Question: Calculate the minimum enclosing rectangle area of the following rectangle, where the sides of the enclosing rectangle must be parallel to the grid
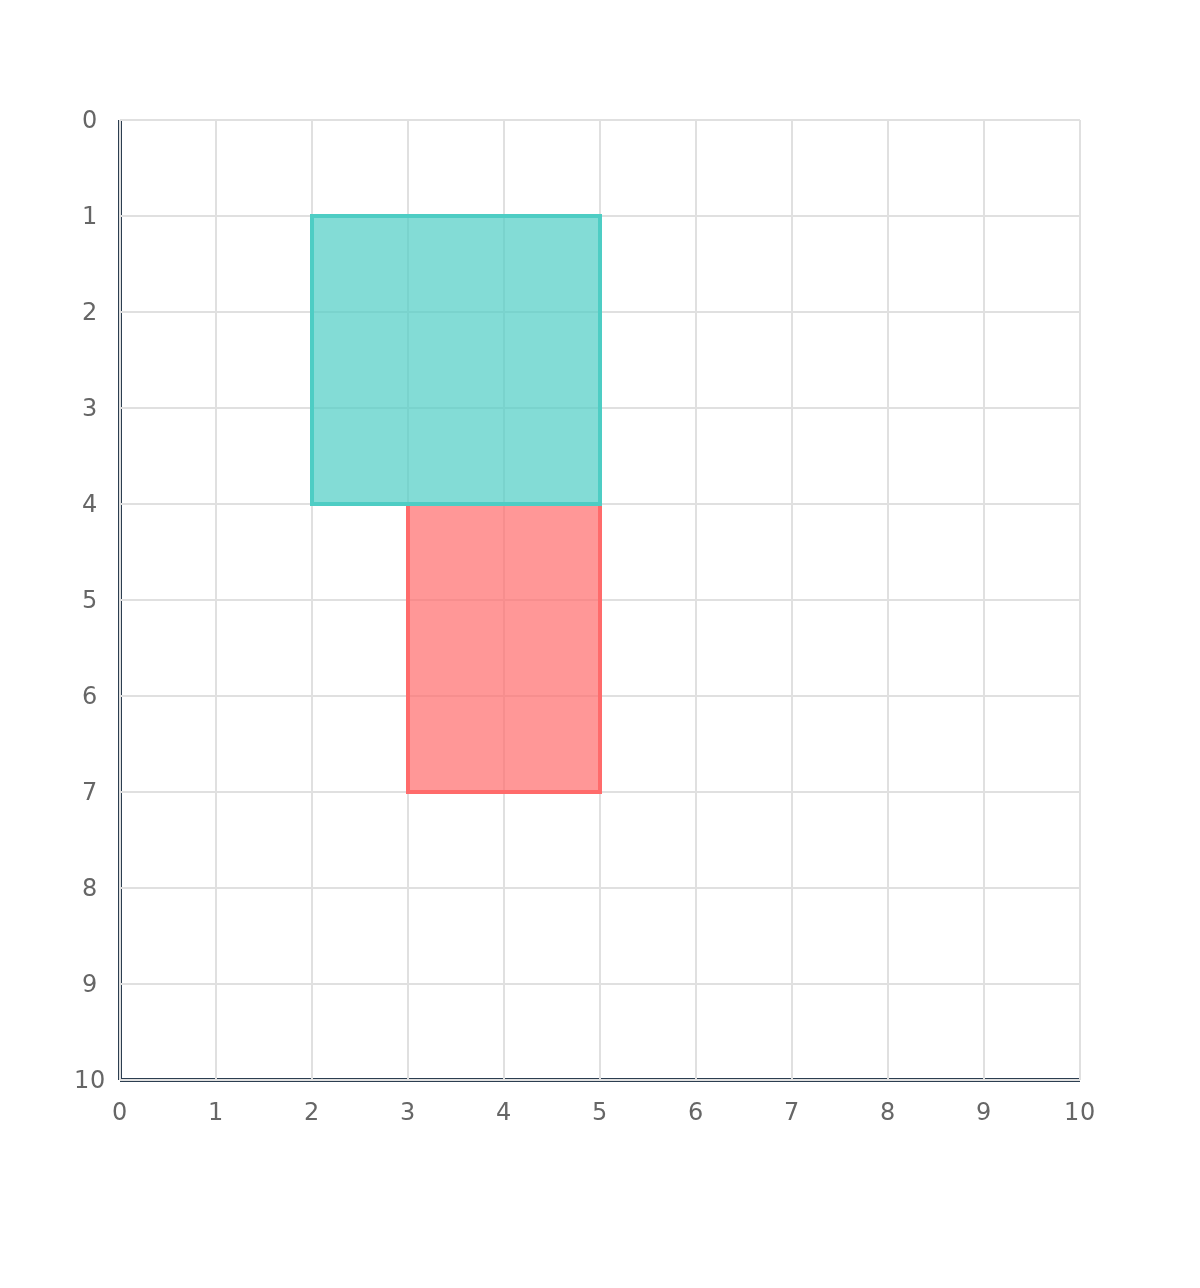
Answer: 18